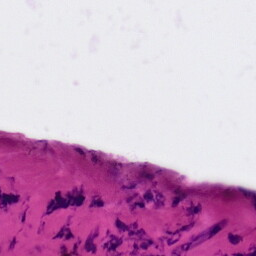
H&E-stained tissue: Ovarian